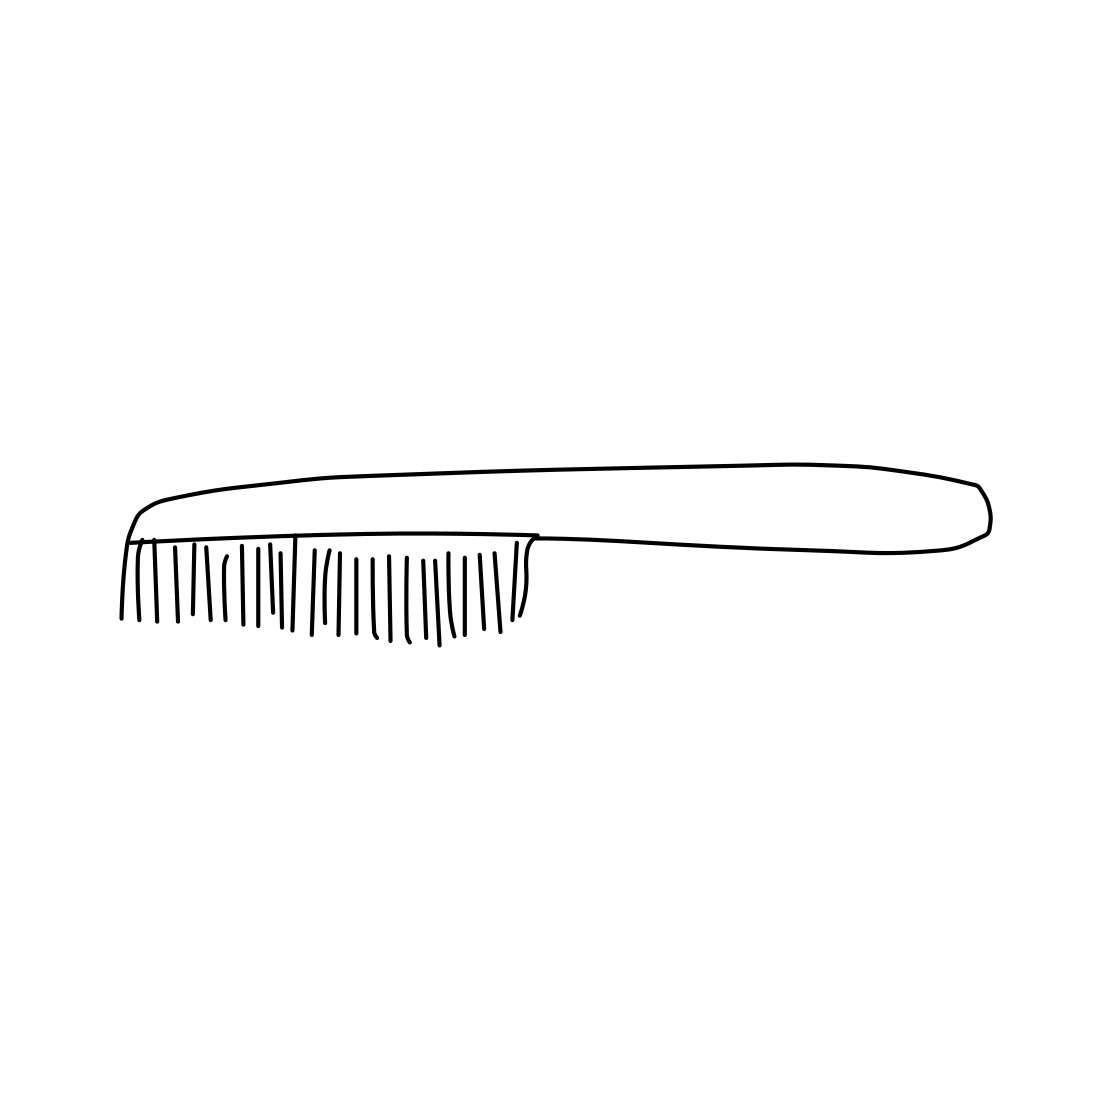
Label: comb